Question: When I try import dropdown
'''
import {Dropdown} from 'react-native-material-dropdown'
'''
give me this error:

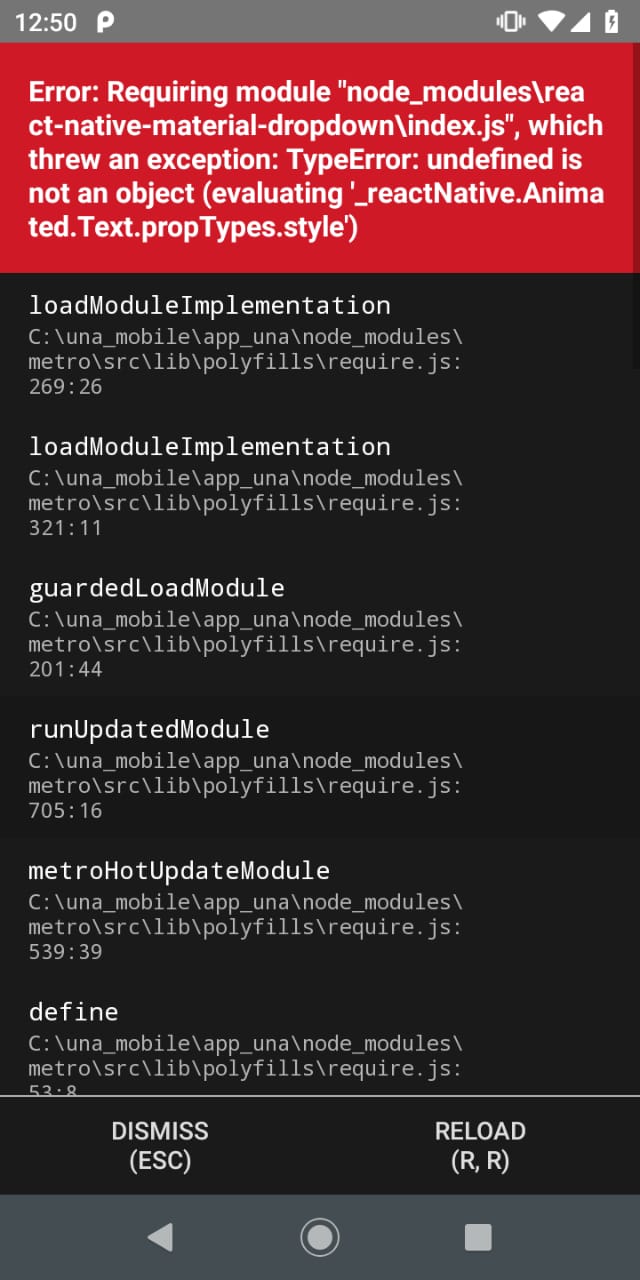
Answer: This a problem with material dropdown with the latest version. you need to comment 'itemTextStyle: Text.propTypes.style' in '..
ode_modules
eact-native-material-dropdown\src\components\dropdown' file.
And removing 'Animated' in 'Animated.Text.propTypes.style' in
affix/index
helper/index
label/index
of 'react-native-material-textfield' and adding 'import { Animated, Text} from 'react-native';' in each of above three files.
For reference please look:
<URL>